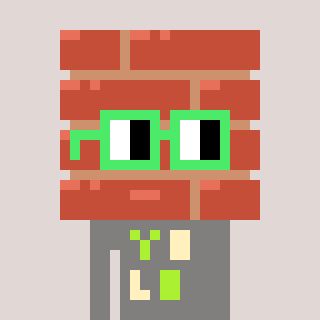
a pixel art character with square light green glasses, a wall-shaped head and a bluegrey-colored body on a warm background